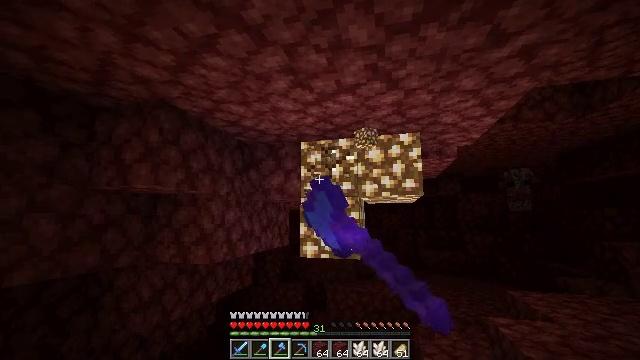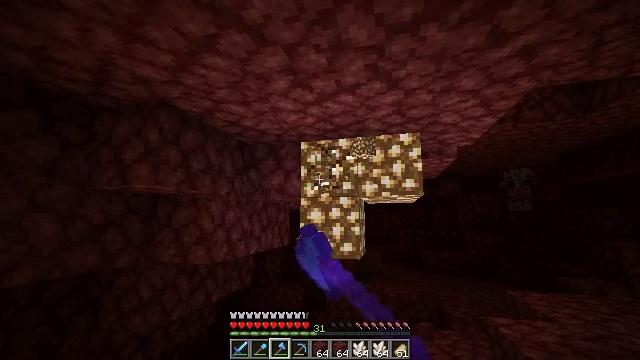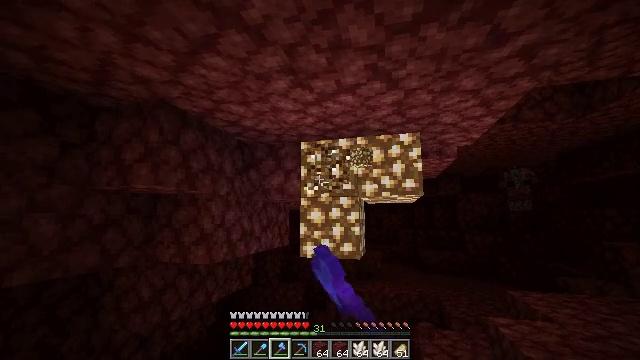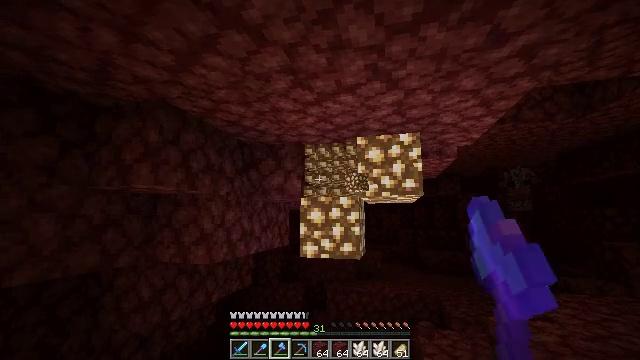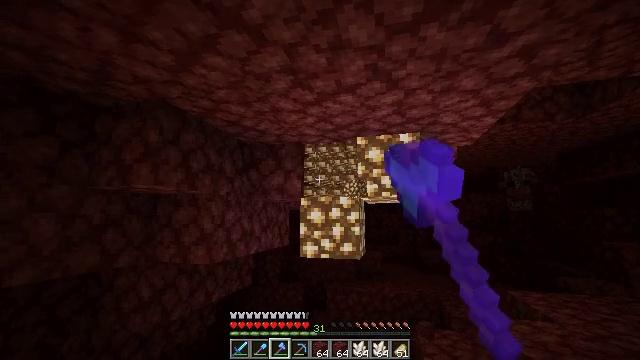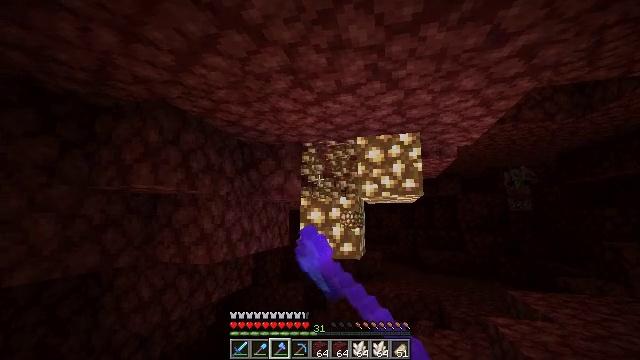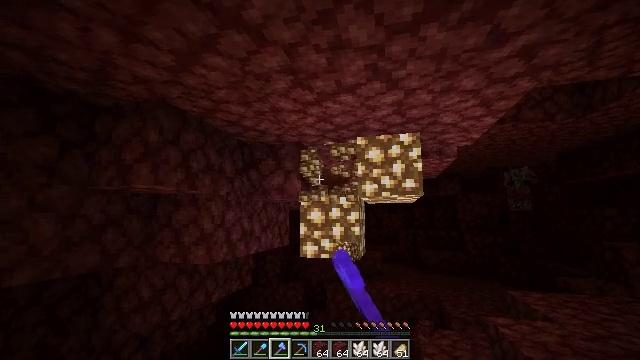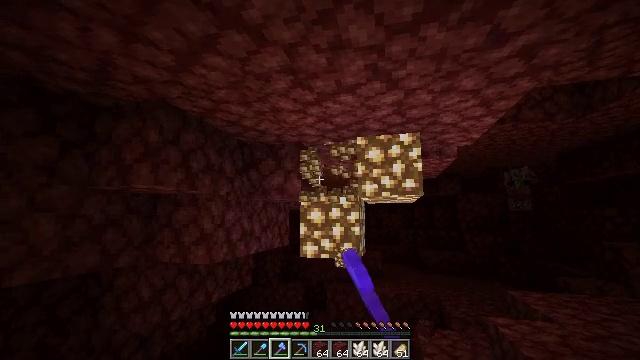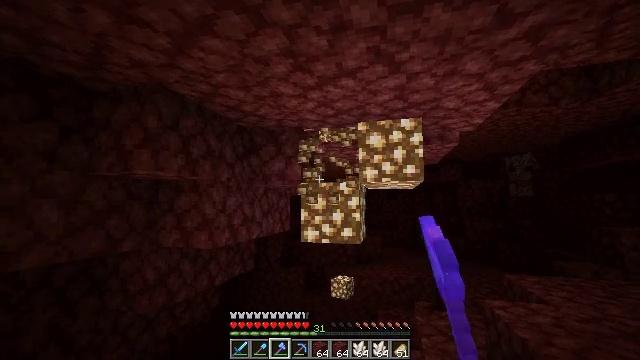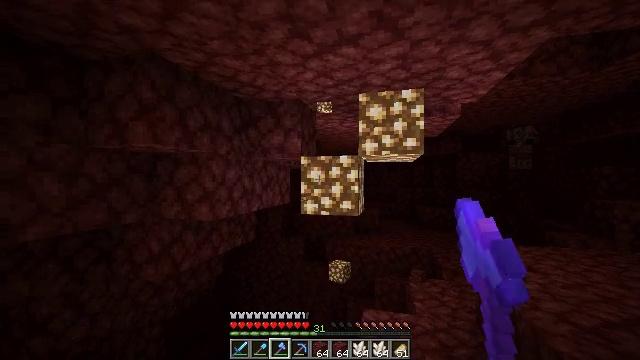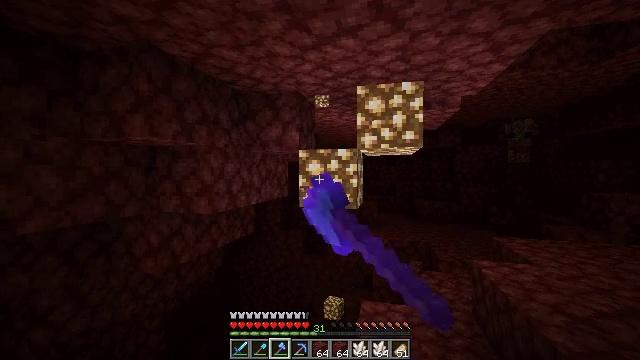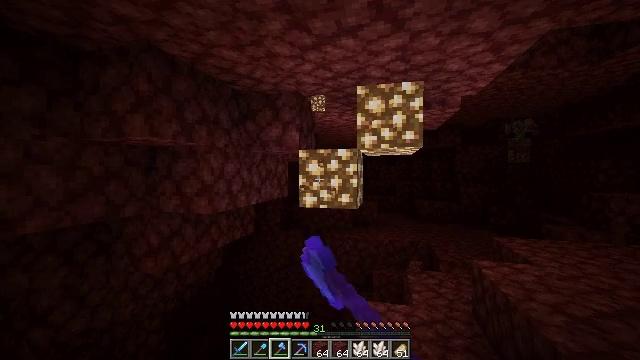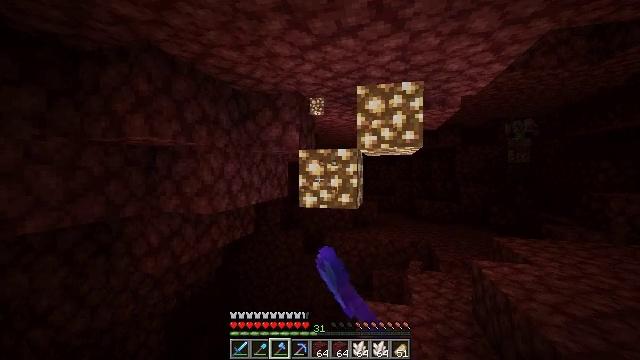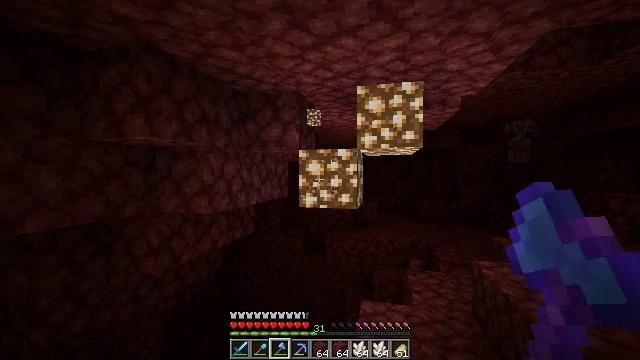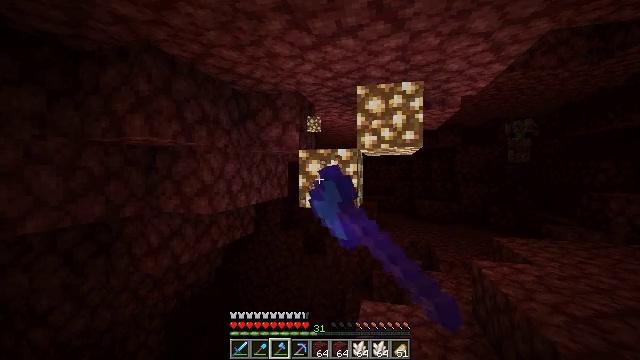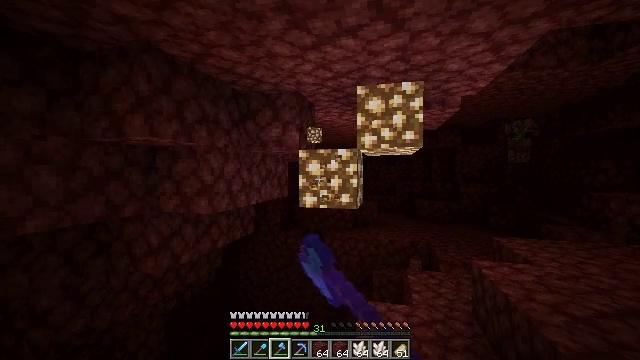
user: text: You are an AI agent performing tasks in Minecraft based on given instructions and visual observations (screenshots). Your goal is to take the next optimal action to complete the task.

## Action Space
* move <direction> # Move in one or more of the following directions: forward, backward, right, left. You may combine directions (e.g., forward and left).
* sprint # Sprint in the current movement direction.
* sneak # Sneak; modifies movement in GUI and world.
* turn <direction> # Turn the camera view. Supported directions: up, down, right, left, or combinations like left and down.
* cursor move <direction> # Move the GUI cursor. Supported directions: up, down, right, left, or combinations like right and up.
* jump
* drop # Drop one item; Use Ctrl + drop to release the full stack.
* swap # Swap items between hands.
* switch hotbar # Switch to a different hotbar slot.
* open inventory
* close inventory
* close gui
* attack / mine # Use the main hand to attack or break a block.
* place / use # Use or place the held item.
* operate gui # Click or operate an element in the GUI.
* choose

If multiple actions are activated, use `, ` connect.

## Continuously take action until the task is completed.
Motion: motion action
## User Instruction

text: Collect glowstone blocks for lighting.
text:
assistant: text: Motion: attack / mine
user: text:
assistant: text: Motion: attack / mine
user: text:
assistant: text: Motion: attack / mine
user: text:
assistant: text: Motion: attack / mine
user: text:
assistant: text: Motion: attack / mine
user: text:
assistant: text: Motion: attack / mine
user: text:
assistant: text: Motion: attack / mine
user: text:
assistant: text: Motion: turn down, attack / mine
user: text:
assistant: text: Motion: turn down, attack / mine
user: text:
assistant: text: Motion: turn down, attack / mine
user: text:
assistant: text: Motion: attack / mine
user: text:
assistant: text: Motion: attack / mine
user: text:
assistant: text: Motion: attack / mine
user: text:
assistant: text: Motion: attack / mine
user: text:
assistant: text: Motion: attack / mine
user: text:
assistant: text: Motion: attack / mine
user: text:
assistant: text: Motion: attack / mine
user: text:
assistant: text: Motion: attack / mine
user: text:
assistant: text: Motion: attack / mine
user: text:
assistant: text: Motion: attack / mine
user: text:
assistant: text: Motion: attack / mine
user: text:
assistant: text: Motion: attack / mine
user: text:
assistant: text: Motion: attack / mine
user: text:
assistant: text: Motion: attack / mine
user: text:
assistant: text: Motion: attack / mine
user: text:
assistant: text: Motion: attack / mine
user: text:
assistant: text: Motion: turn right and up, attack / mine
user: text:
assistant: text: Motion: turn right and up, attack / mine
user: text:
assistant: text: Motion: turn right and up, attack / mine
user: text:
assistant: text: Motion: turn right and up, attack / mine